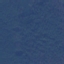
Land use / land cover: Forest